Aerial crown-view tile of a tropical tree (Barro Colorado Island, Panama), acquired 20240716:
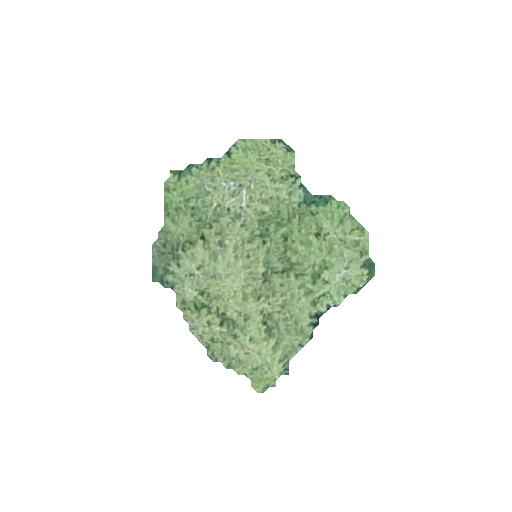
Species: Quararibea stenophylla
GBIF accepted scientific name: Quararibea stenophylla
Crown area: 54.863 m²